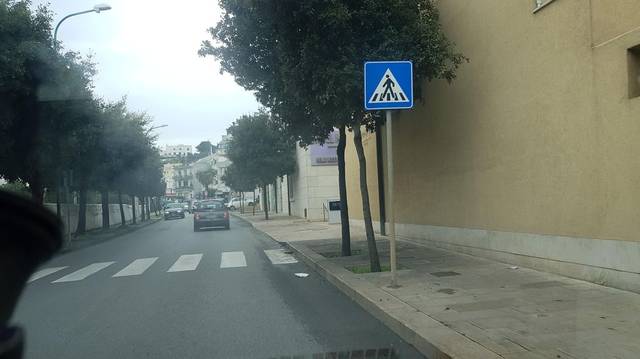
Region: Italy
Coordinates: 40.732, 17.569